Question: (Sorry if this question was asked here before, but I searched for it for hours now, and couldn't find anything. Someone said that what I want is possible, and he told me how, I did as he said yet it is total failure.)
First of all, here is a class diagram for the easier presenting of the question.

Then the code which doesn't do what I want:
'''
int main()
{
Employee jack("Jack", 100);
People guys(jack); // using push_back
...
}
'''
So when this happens, as the debug mode shows, guys[0] will only have a 'name', no 'salary'. 'name' Or my only choice is to make an 'Employee' vector?
Edit: 'Person' is virtual by the way.
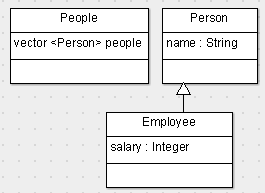
Answer: The vector needs to be of type 'vector<Person*>' (or better yet, one of the smart pointer types like 'shared_ptr' or 'unique_ptr') in order to do this. Otherwise, the 'Employee' will be sliced into a 'Person' when it is added, as you are seeing.
Vlad from Moscow's <URL> explains why this is the case.